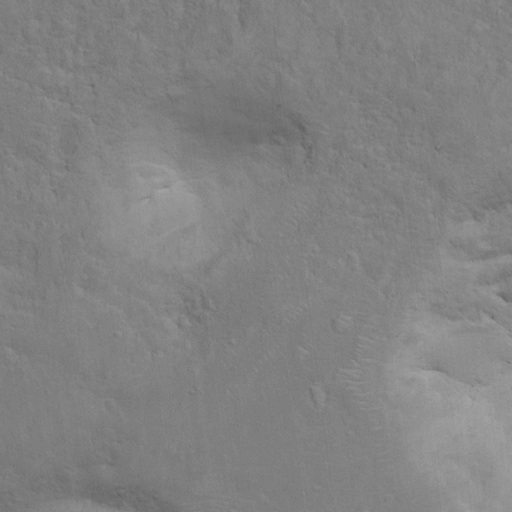
Classes present: Background, Cone